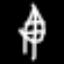
Label: leaf